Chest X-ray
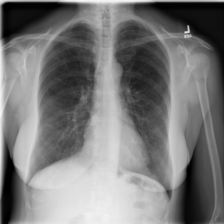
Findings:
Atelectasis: negative
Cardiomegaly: negative
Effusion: negative
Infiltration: negative
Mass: negative
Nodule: negative
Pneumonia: negative
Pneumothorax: positive
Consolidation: negative
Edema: negative
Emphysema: negative
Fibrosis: negative
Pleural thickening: negative
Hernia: negative